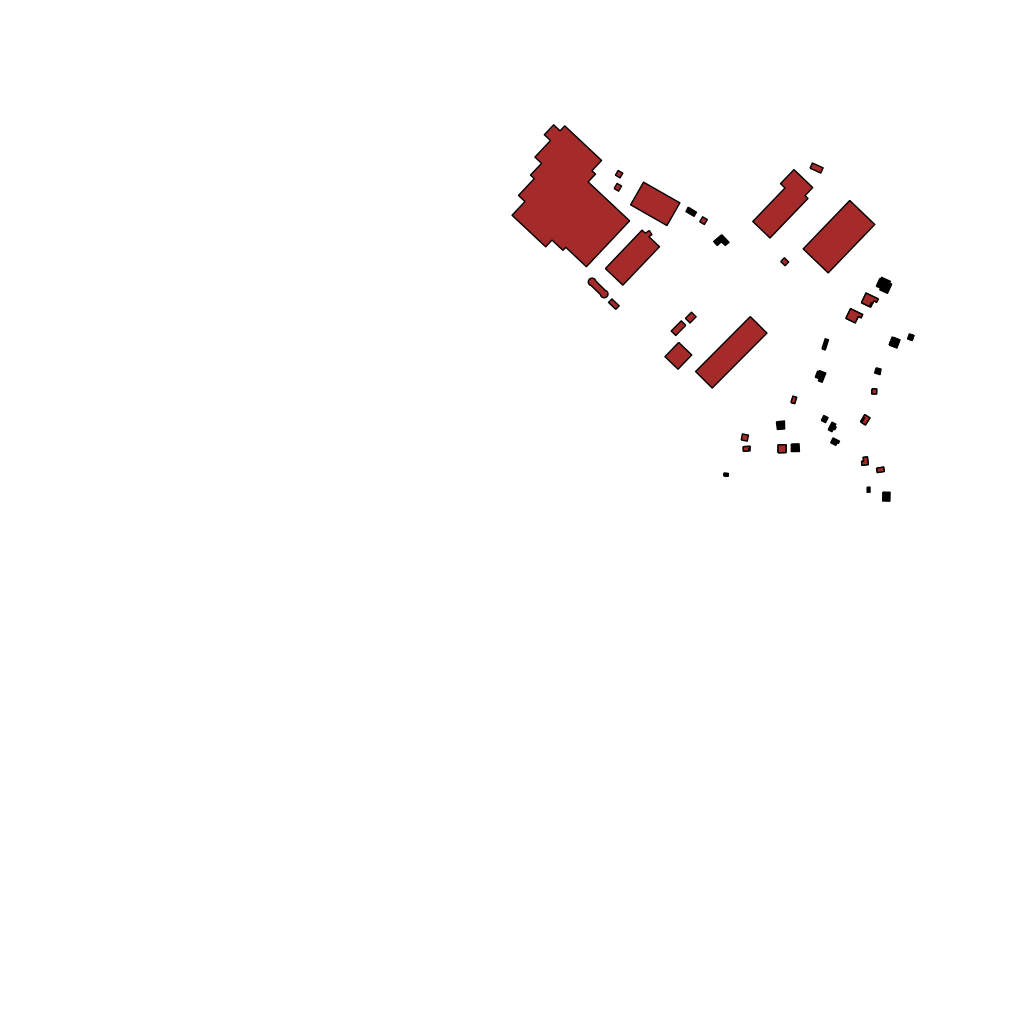
Tags: overhead vector_map, industrial, recreation, special, individual_rise, low_rise, medium_rise, density_1, Building, Facility, 1.0 km²